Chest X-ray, AP view. Patient: 51 years old, sex M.
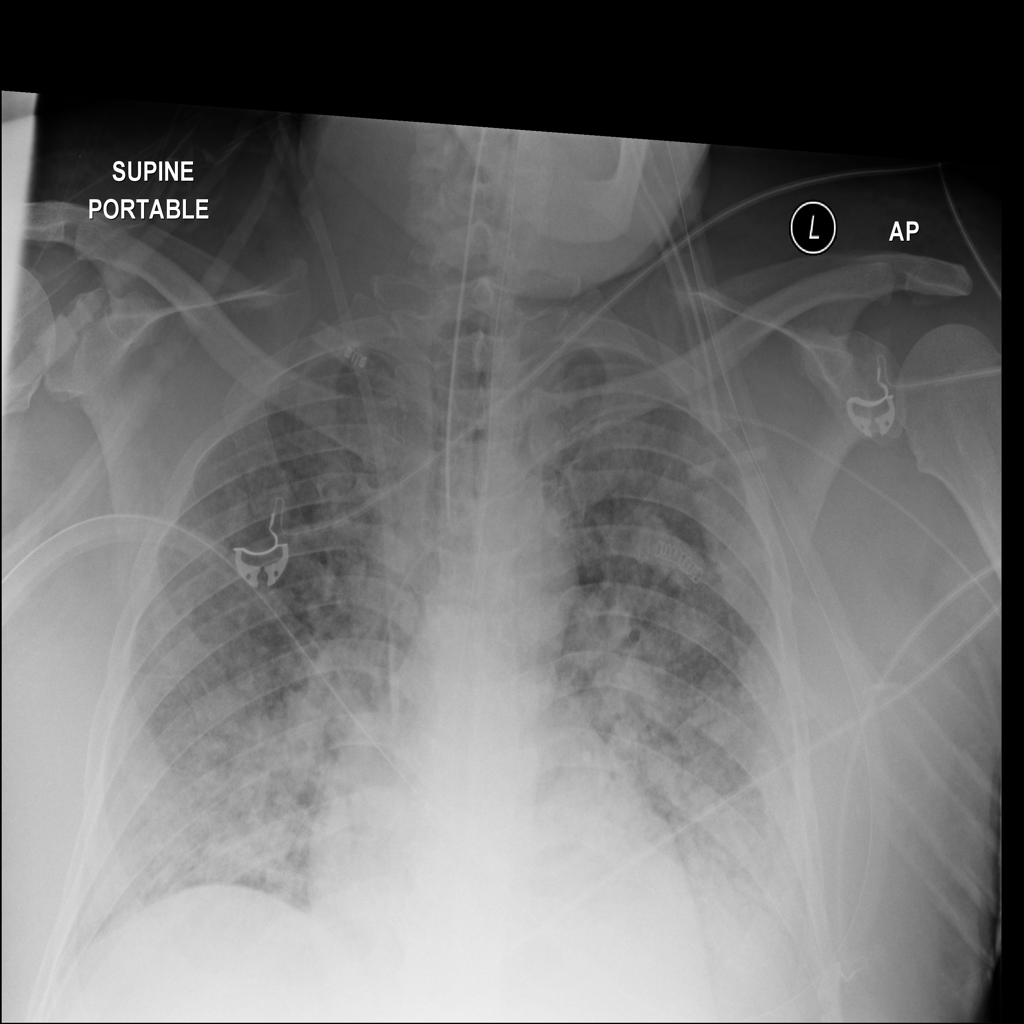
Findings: Effusion